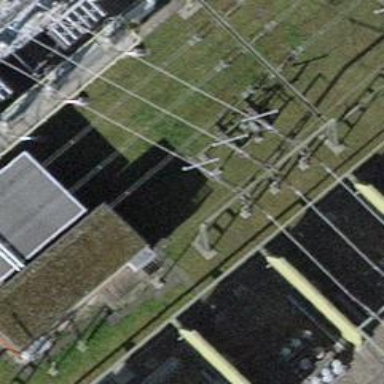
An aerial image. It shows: Bay where power lines run through.